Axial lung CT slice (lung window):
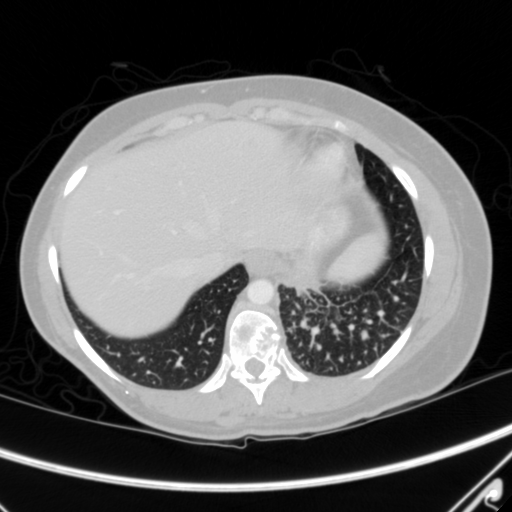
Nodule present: no